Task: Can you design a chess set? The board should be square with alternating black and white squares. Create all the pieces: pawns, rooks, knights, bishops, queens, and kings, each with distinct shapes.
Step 127:
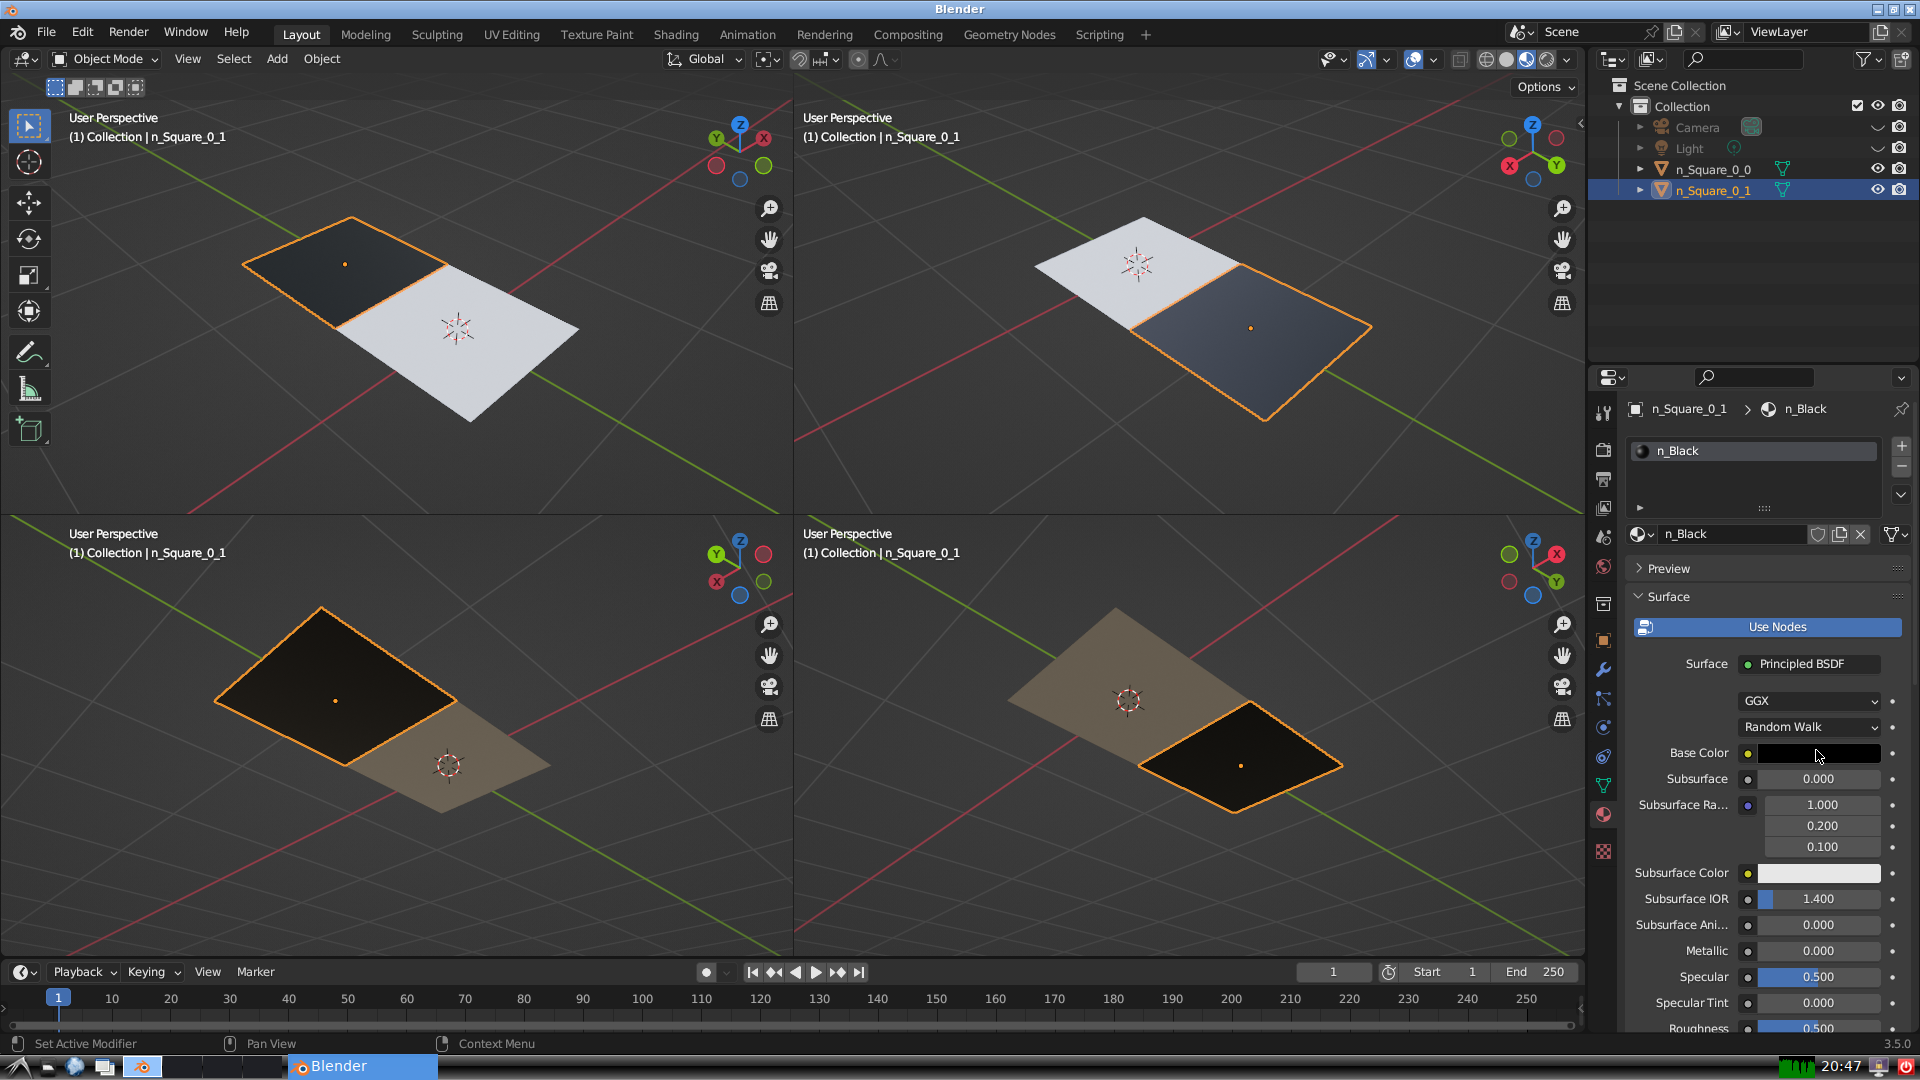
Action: {"mouse_move": [278, 58]}